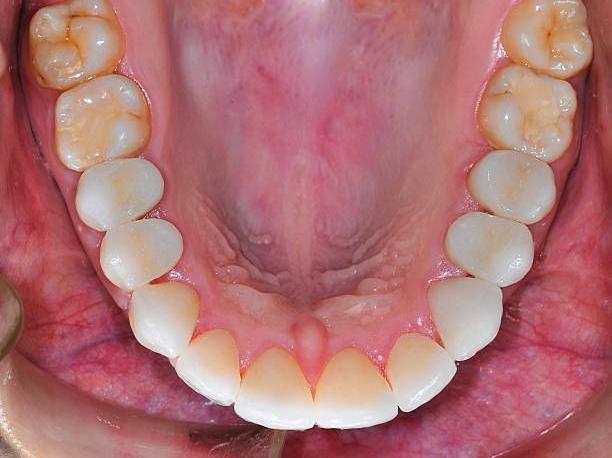
Condition: Gingivitis